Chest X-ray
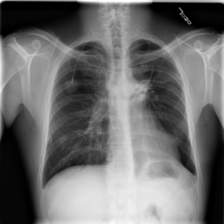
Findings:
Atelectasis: negative
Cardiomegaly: negative
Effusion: negative
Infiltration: negative
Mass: negative
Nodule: negative
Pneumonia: negative
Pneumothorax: negative
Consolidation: negative
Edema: negative
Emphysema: negative
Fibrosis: negative
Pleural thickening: negative
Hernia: negative